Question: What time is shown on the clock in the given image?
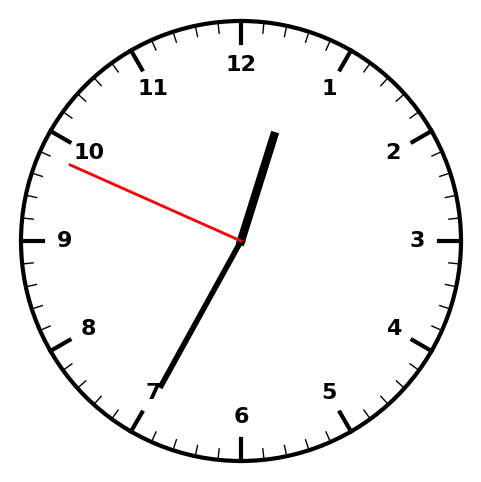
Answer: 12:34:49